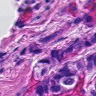
Metastatic tissue present: yes